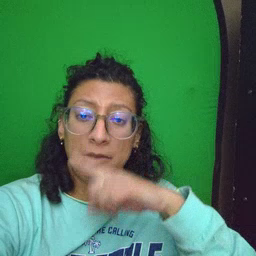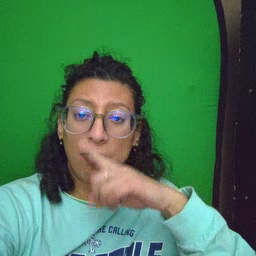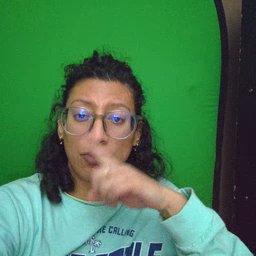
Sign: mouse